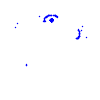
Particle: pion